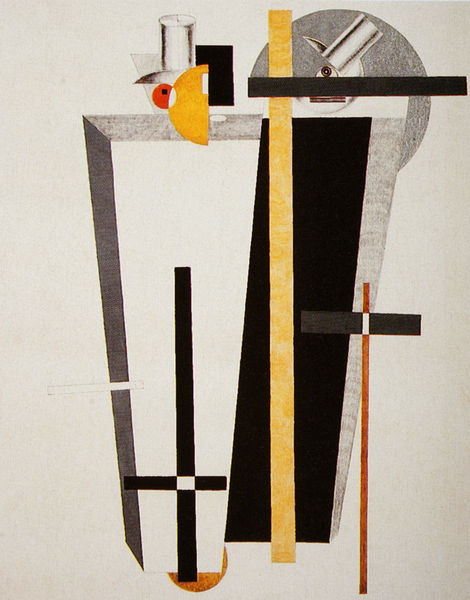
Titel: Der Totengräber
Künstler: El Lissitzky
Standort: Moskau
Institution: Tretjakow-Galerie
Schlagwörter: gemälde, weiß, gelb, komposition, braun, grau, hintergrund, hut, orange, schwarz, rot, flächig, zylinder, kreis, apfel, stab, abstrakt, modern, formen, linien, balken, rechtecke, kreuz, form, strich, kreise, halbkreis, halbrund, geometrisch, ungegenständlich, geometrie, konstruktivismus, anstrakt, zilynder, weiiß, konus, mirkroskop, halbkreisförmigen